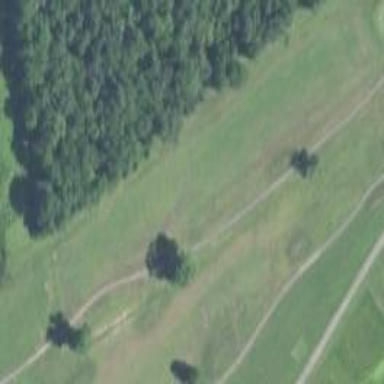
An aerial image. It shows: Grassy fairway on golf course.